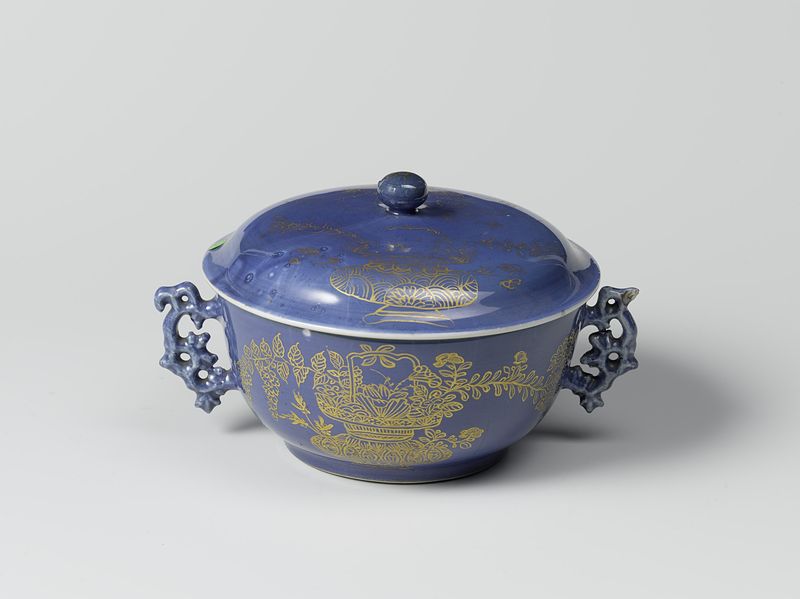
Titel: Terrine met een bleu poudré-glazuur en decoraties in goud
Standort: Amsterdam
Institution: Rijksmuseum
Schlagwörter: brillant, lac, porcelaine, bleu, dorure, or, couvercle, pot de chambre, bleu de prusse